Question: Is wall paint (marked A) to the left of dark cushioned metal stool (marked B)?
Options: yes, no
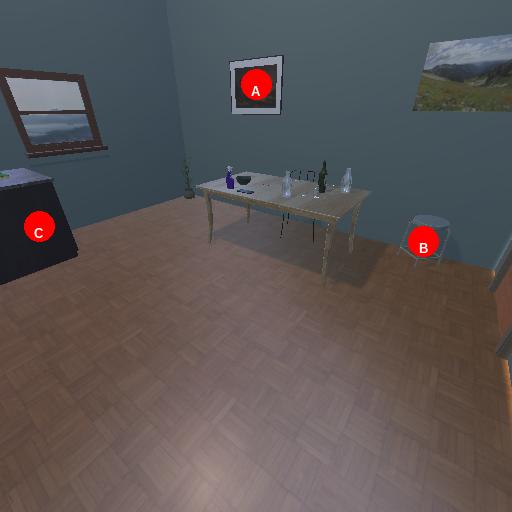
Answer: yes